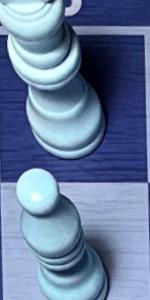
Label: Bishop_White